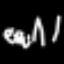
Label: The Eiffel Tower